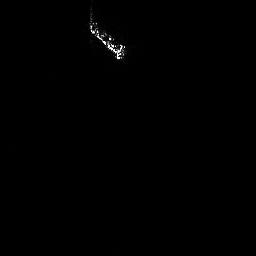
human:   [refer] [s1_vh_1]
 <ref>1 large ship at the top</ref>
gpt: <box>[[33, 3, 49, 23, 0]]</box>